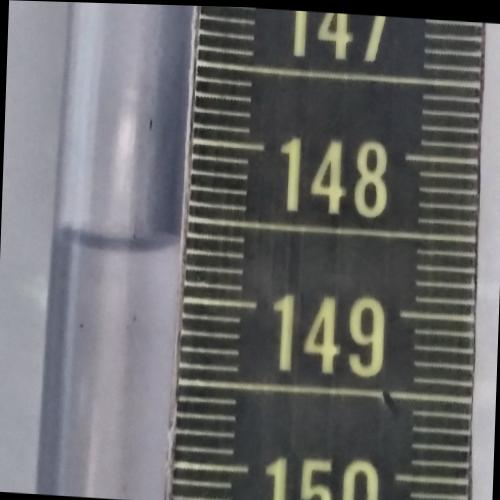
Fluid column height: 148.7 cm